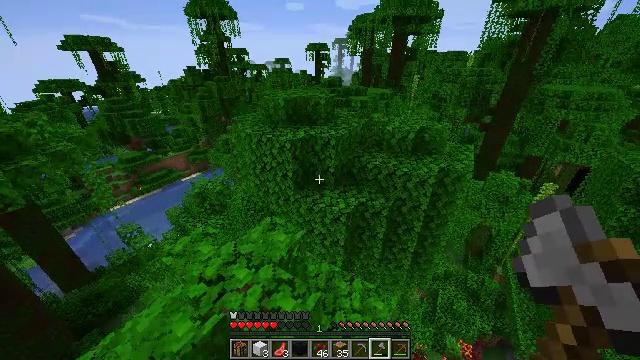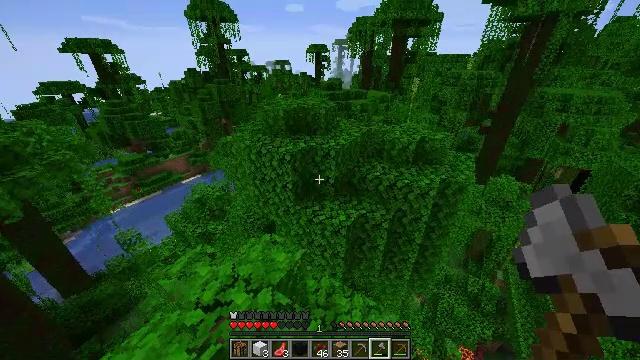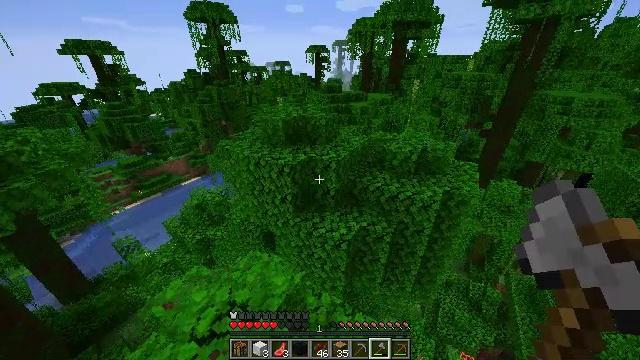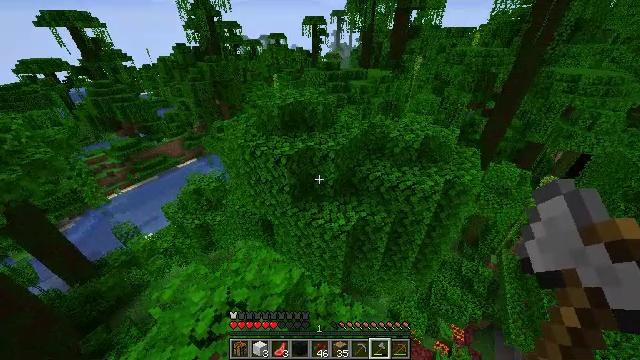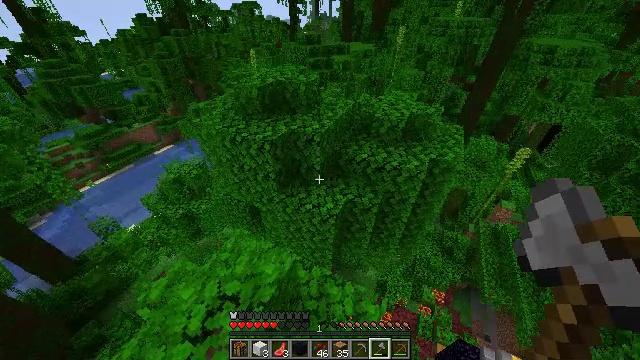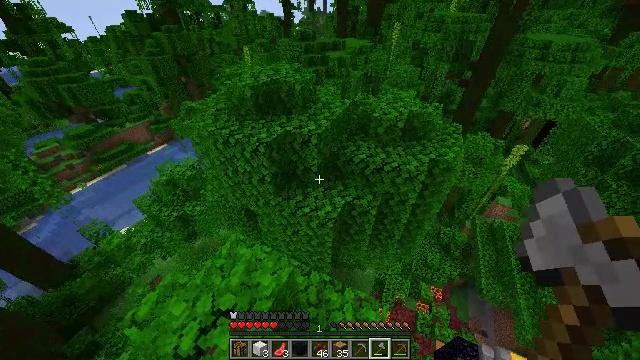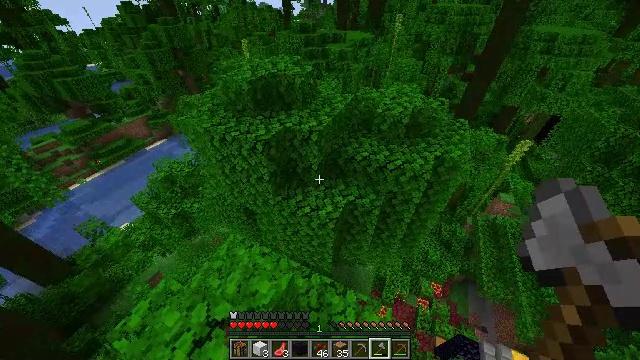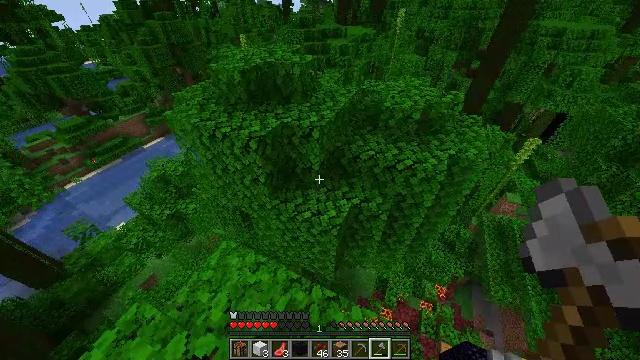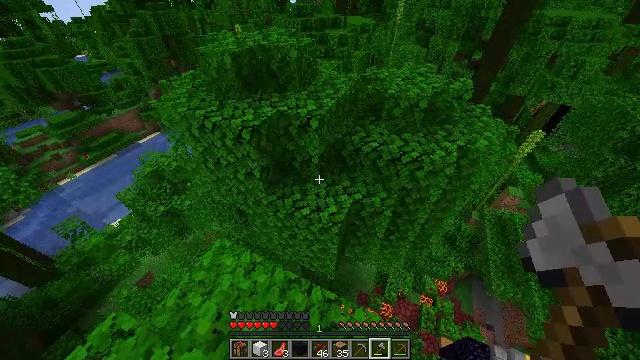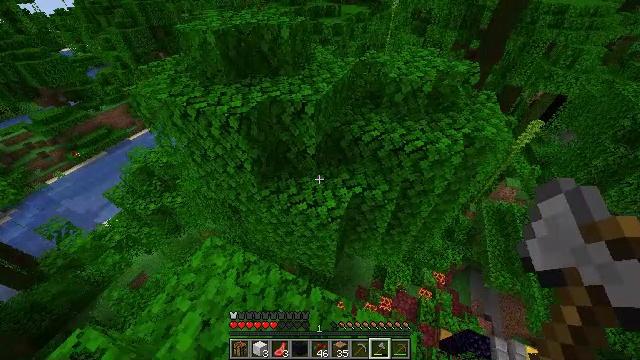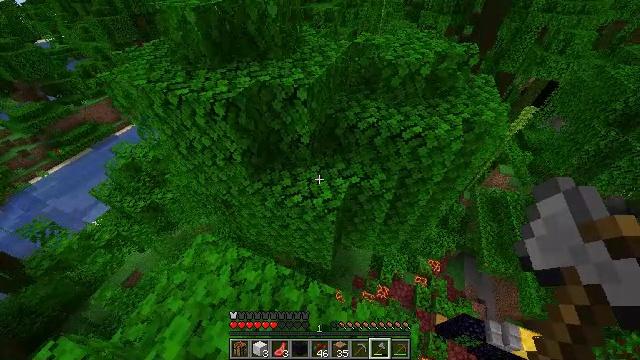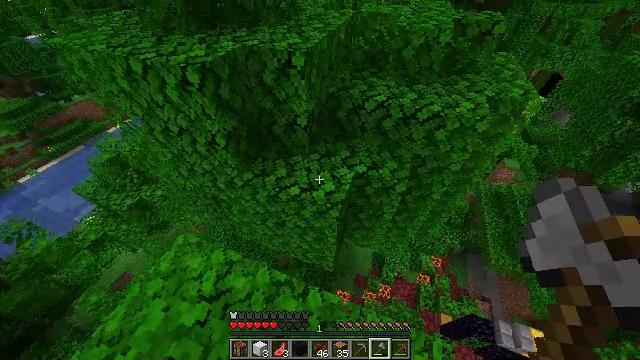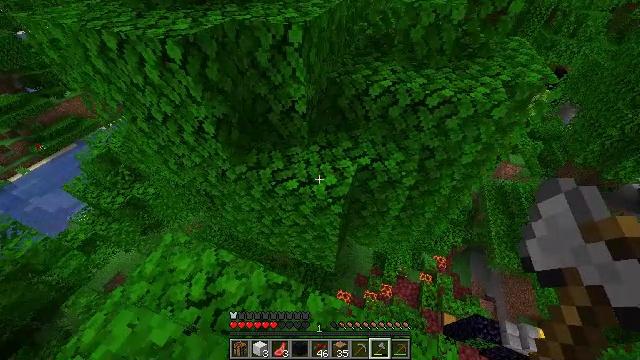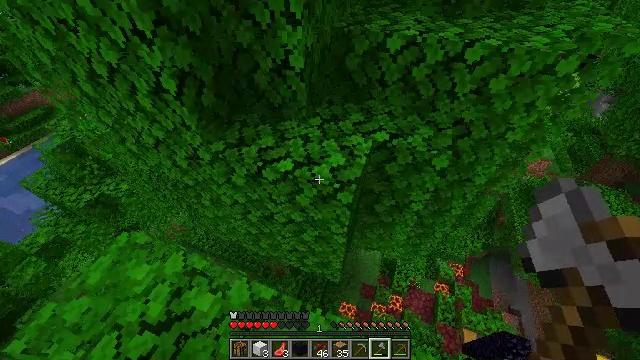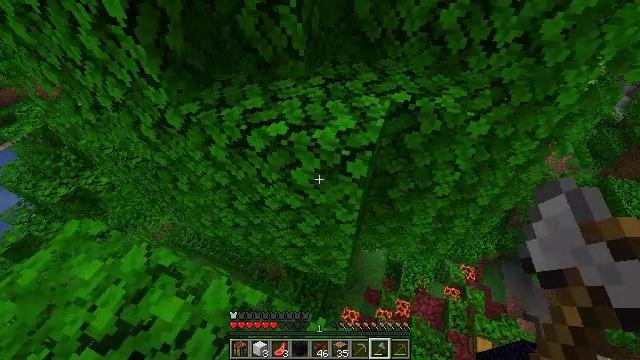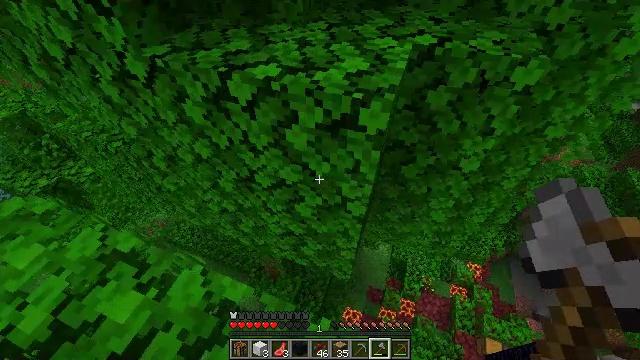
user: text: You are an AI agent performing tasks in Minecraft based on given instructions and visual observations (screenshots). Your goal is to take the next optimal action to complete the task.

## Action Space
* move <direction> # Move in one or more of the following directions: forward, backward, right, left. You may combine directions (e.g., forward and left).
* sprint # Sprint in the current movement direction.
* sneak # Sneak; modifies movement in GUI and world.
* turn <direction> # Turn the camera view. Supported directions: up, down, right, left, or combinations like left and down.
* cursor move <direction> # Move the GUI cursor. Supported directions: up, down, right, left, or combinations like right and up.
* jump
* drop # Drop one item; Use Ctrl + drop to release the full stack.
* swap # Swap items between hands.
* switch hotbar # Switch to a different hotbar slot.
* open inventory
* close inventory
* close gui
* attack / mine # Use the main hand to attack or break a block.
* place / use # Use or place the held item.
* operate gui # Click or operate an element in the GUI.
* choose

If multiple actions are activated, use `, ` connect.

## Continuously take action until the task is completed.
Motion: motion action
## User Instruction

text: Mine the jungle leaves to get saplings or sticks.
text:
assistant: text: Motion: move forward, jump
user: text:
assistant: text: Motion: move forward, jump
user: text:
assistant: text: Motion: move forward, turn down, jump
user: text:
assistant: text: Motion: move forward, turn right and down, jump
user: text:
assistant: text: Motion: move forward, turn right, jump
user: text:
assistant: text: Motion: move forward, turn down, jump
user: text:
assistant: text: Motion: move forward, jump
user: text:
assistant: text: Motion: move forward, turn down, jump
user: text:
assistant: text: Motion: move forward, turn right and down, jump
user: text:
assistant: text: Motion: move forward, turn right and down, jump
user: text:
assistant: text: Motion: jump
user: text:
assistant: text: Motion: no_op
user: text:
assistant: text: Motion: move back
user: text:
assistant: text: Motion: move back
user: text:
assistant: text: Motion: move back, sneak
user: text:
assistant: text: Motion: move back, sneak
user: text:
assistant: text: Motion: move back, sneak
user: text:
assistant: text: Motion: move back, sneak
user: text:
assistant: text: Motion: move back, sneak
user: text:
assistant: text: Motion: move back, sneak
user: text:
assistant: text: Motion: move back, sneak
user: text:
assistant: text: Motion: move back, sneak
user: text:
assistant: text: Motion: move back, sneak
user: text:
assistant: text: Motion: move back, sneak
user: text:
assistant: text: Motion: move back, sneak
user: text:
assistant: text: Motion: move back, sneak
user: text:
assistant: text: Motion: move left, sneak, turn left and up
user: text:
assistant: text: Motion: move left, sneak, turn left and up
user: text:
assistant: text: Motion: move left, sneak, turn left
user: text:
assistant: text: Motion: move back, sneak